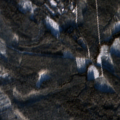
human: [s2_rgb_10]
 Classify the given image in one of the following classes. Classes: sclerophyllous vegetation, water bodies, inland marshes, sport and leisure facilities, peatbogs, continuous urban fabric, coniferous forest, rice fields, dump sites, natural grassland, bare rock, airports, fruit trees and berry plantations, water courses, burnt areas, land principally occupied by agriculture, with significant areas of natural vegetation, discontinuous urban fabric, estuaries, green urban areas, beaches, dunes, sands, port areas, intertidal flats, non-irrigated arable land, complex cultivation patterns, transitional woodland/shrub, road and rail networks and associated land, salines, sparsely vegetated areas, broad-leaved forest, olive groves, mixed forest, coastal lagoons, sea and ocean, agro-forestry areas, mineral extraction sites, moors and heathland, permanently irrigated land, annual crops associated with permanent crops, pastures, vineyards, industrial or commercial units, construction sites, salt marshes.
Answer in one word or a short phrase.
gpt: coniferous forest, mixed forest